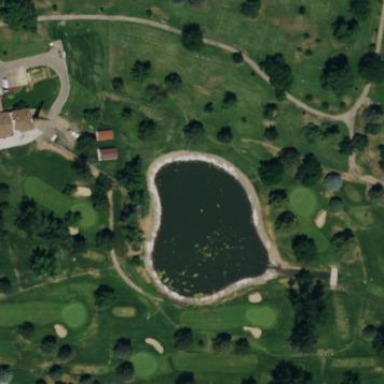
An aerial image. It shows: Golf course.